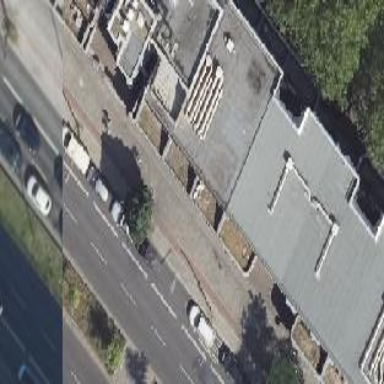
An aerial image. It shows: Part of building is shown in the image.